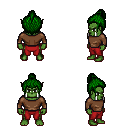
a pixel art fantasy rpg character, male body template, orc, green skin, brown long-sleeve shirt, red pants, green short topknot hairstyle, four views (front, back, left, right), 2x2 character sprite sheet, small pixel art, hard edges, no anti-aliasing